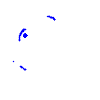
Particle: pion